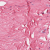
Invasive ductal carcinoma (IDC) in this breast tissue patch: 0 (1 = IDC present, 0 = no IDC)